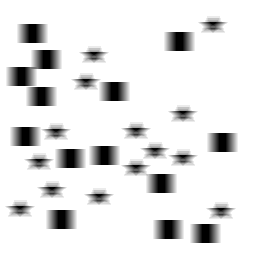
Squares: 14
Triangles: 0
Stars: 14
Total shapes: 28